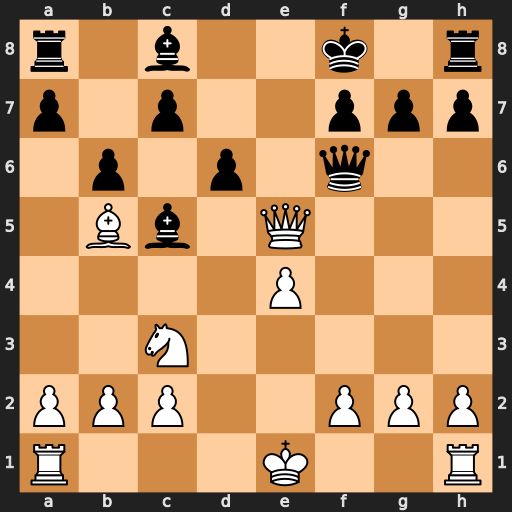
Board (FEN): r1b2k1r/p1p2ppp/1p1p1q2/1Bb1Q3/4P3/2N5/PPP2PPP/R3K2R
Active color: w
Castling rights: KQ
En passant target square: -
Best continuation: Qe8#